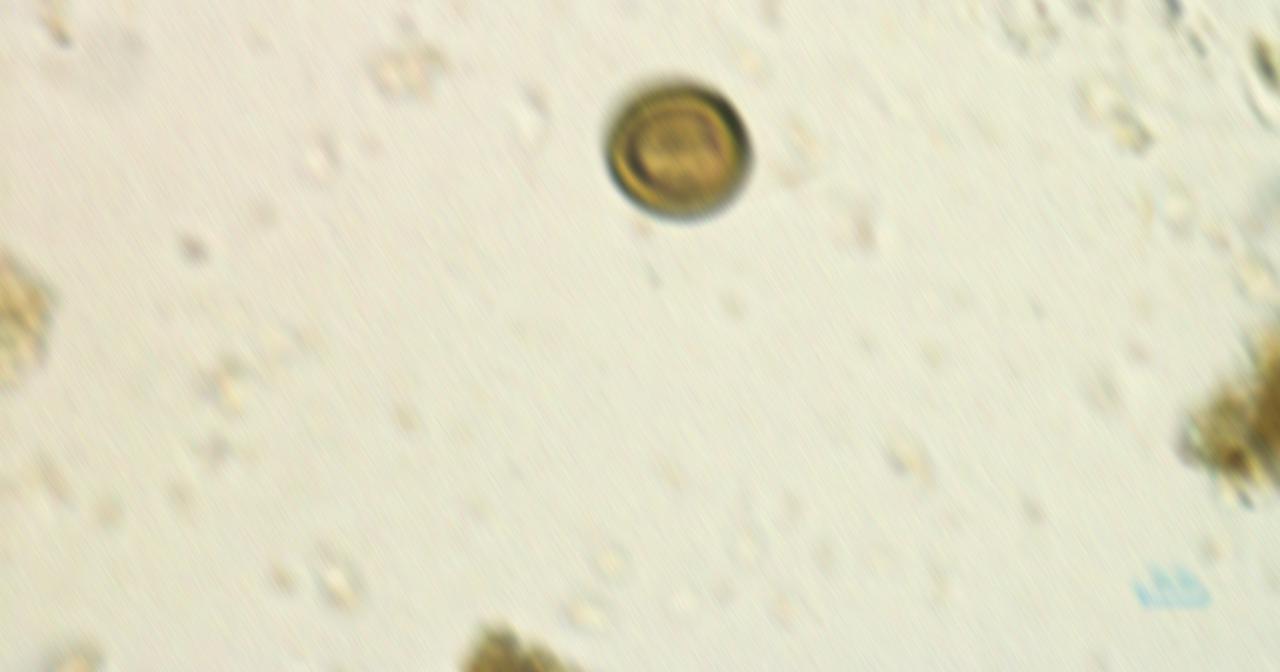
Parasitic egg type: Taenia spp. egg